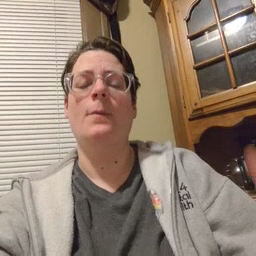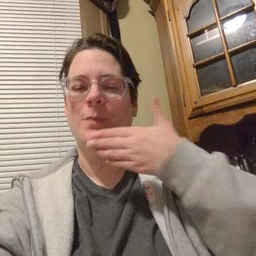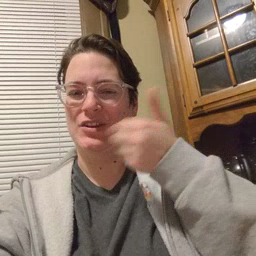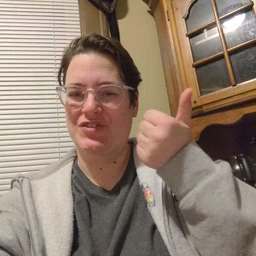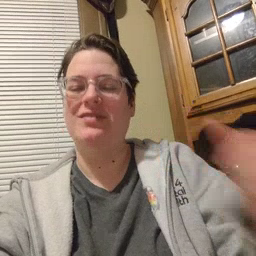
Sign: better